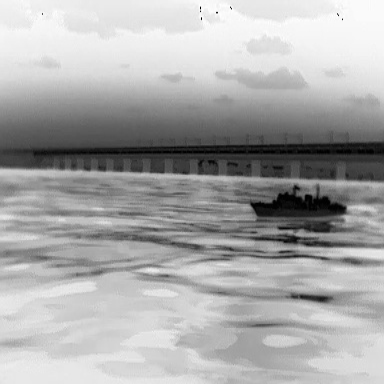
There is a warship in the infrared image.